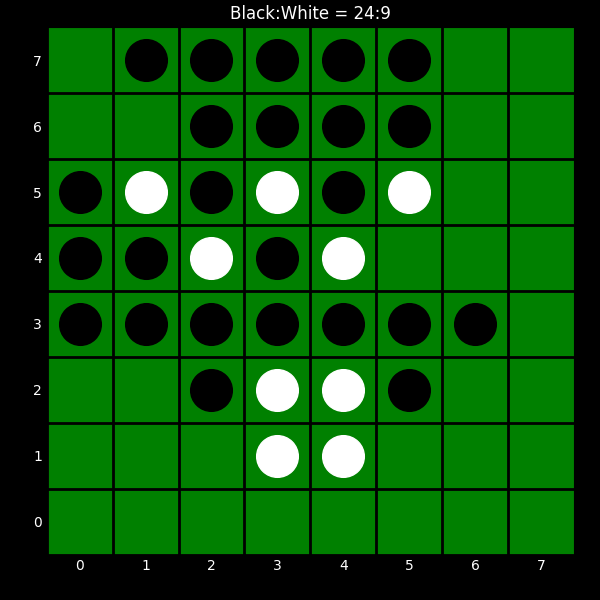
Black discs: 24
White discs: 9